Field crop: maize
Growth stage: 2
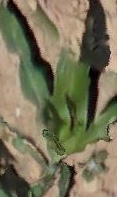
Species: maize